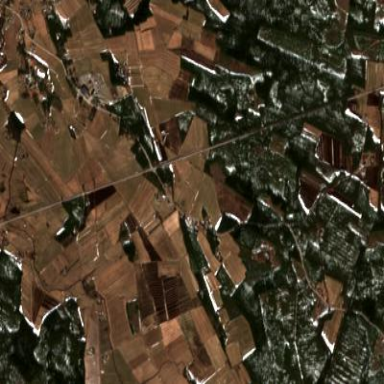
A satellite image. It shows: Picturesque farmland scene.